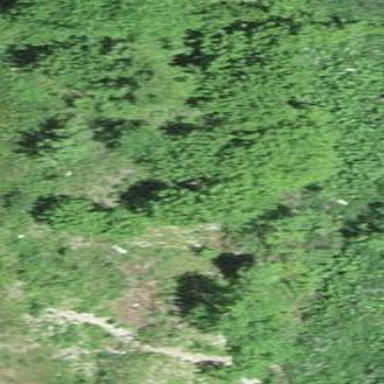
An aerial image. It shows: Area covered in scrub vegetation.